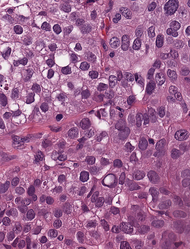
Tumor epithelial tissue: yes
Tumor-associated stroma tissue: no
Normal tissue: no